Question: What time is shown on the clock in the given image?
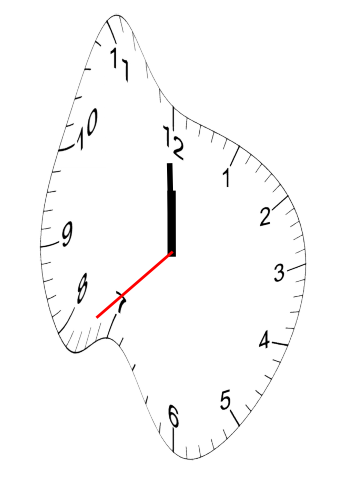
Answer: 11:59:38